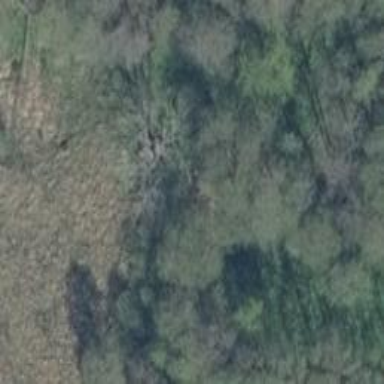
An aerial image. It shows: Row of broadleaved trees.